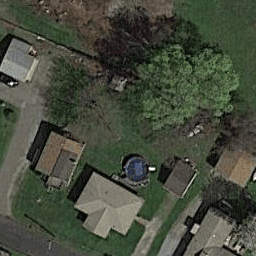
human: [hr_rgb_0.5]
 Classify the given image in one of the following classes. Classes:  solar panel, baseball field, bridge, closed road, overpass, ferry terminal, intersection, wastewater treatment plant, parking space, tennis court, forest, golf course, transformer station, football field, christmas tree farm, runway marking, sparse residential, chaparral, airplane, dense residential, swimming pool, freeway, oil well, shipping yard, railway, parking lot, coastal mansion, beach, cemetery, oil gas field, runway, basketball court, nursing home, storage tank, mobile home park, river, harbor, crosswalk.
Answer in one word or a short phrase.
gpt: sparse residential